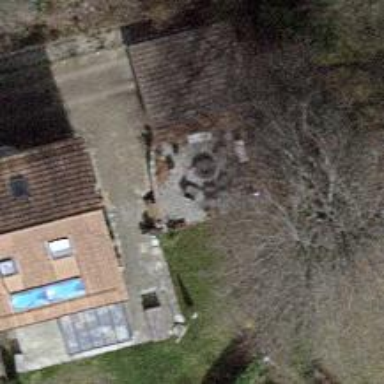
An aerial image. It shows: Garden enclosed by fence.